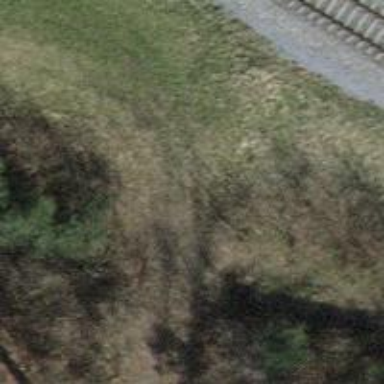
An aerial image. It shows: Grassy track with grade5 tracktype.